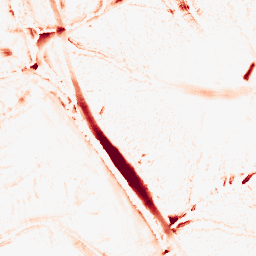
Category: morphological
Decomposition family: morphological_diamond
Decomposition parameters: operation: opening
radius: 10
Upsampling method: regularized
Upsampling parameters: scale: 2
lambda_reg: 0.01
Upsampling scale: 2